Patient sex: M
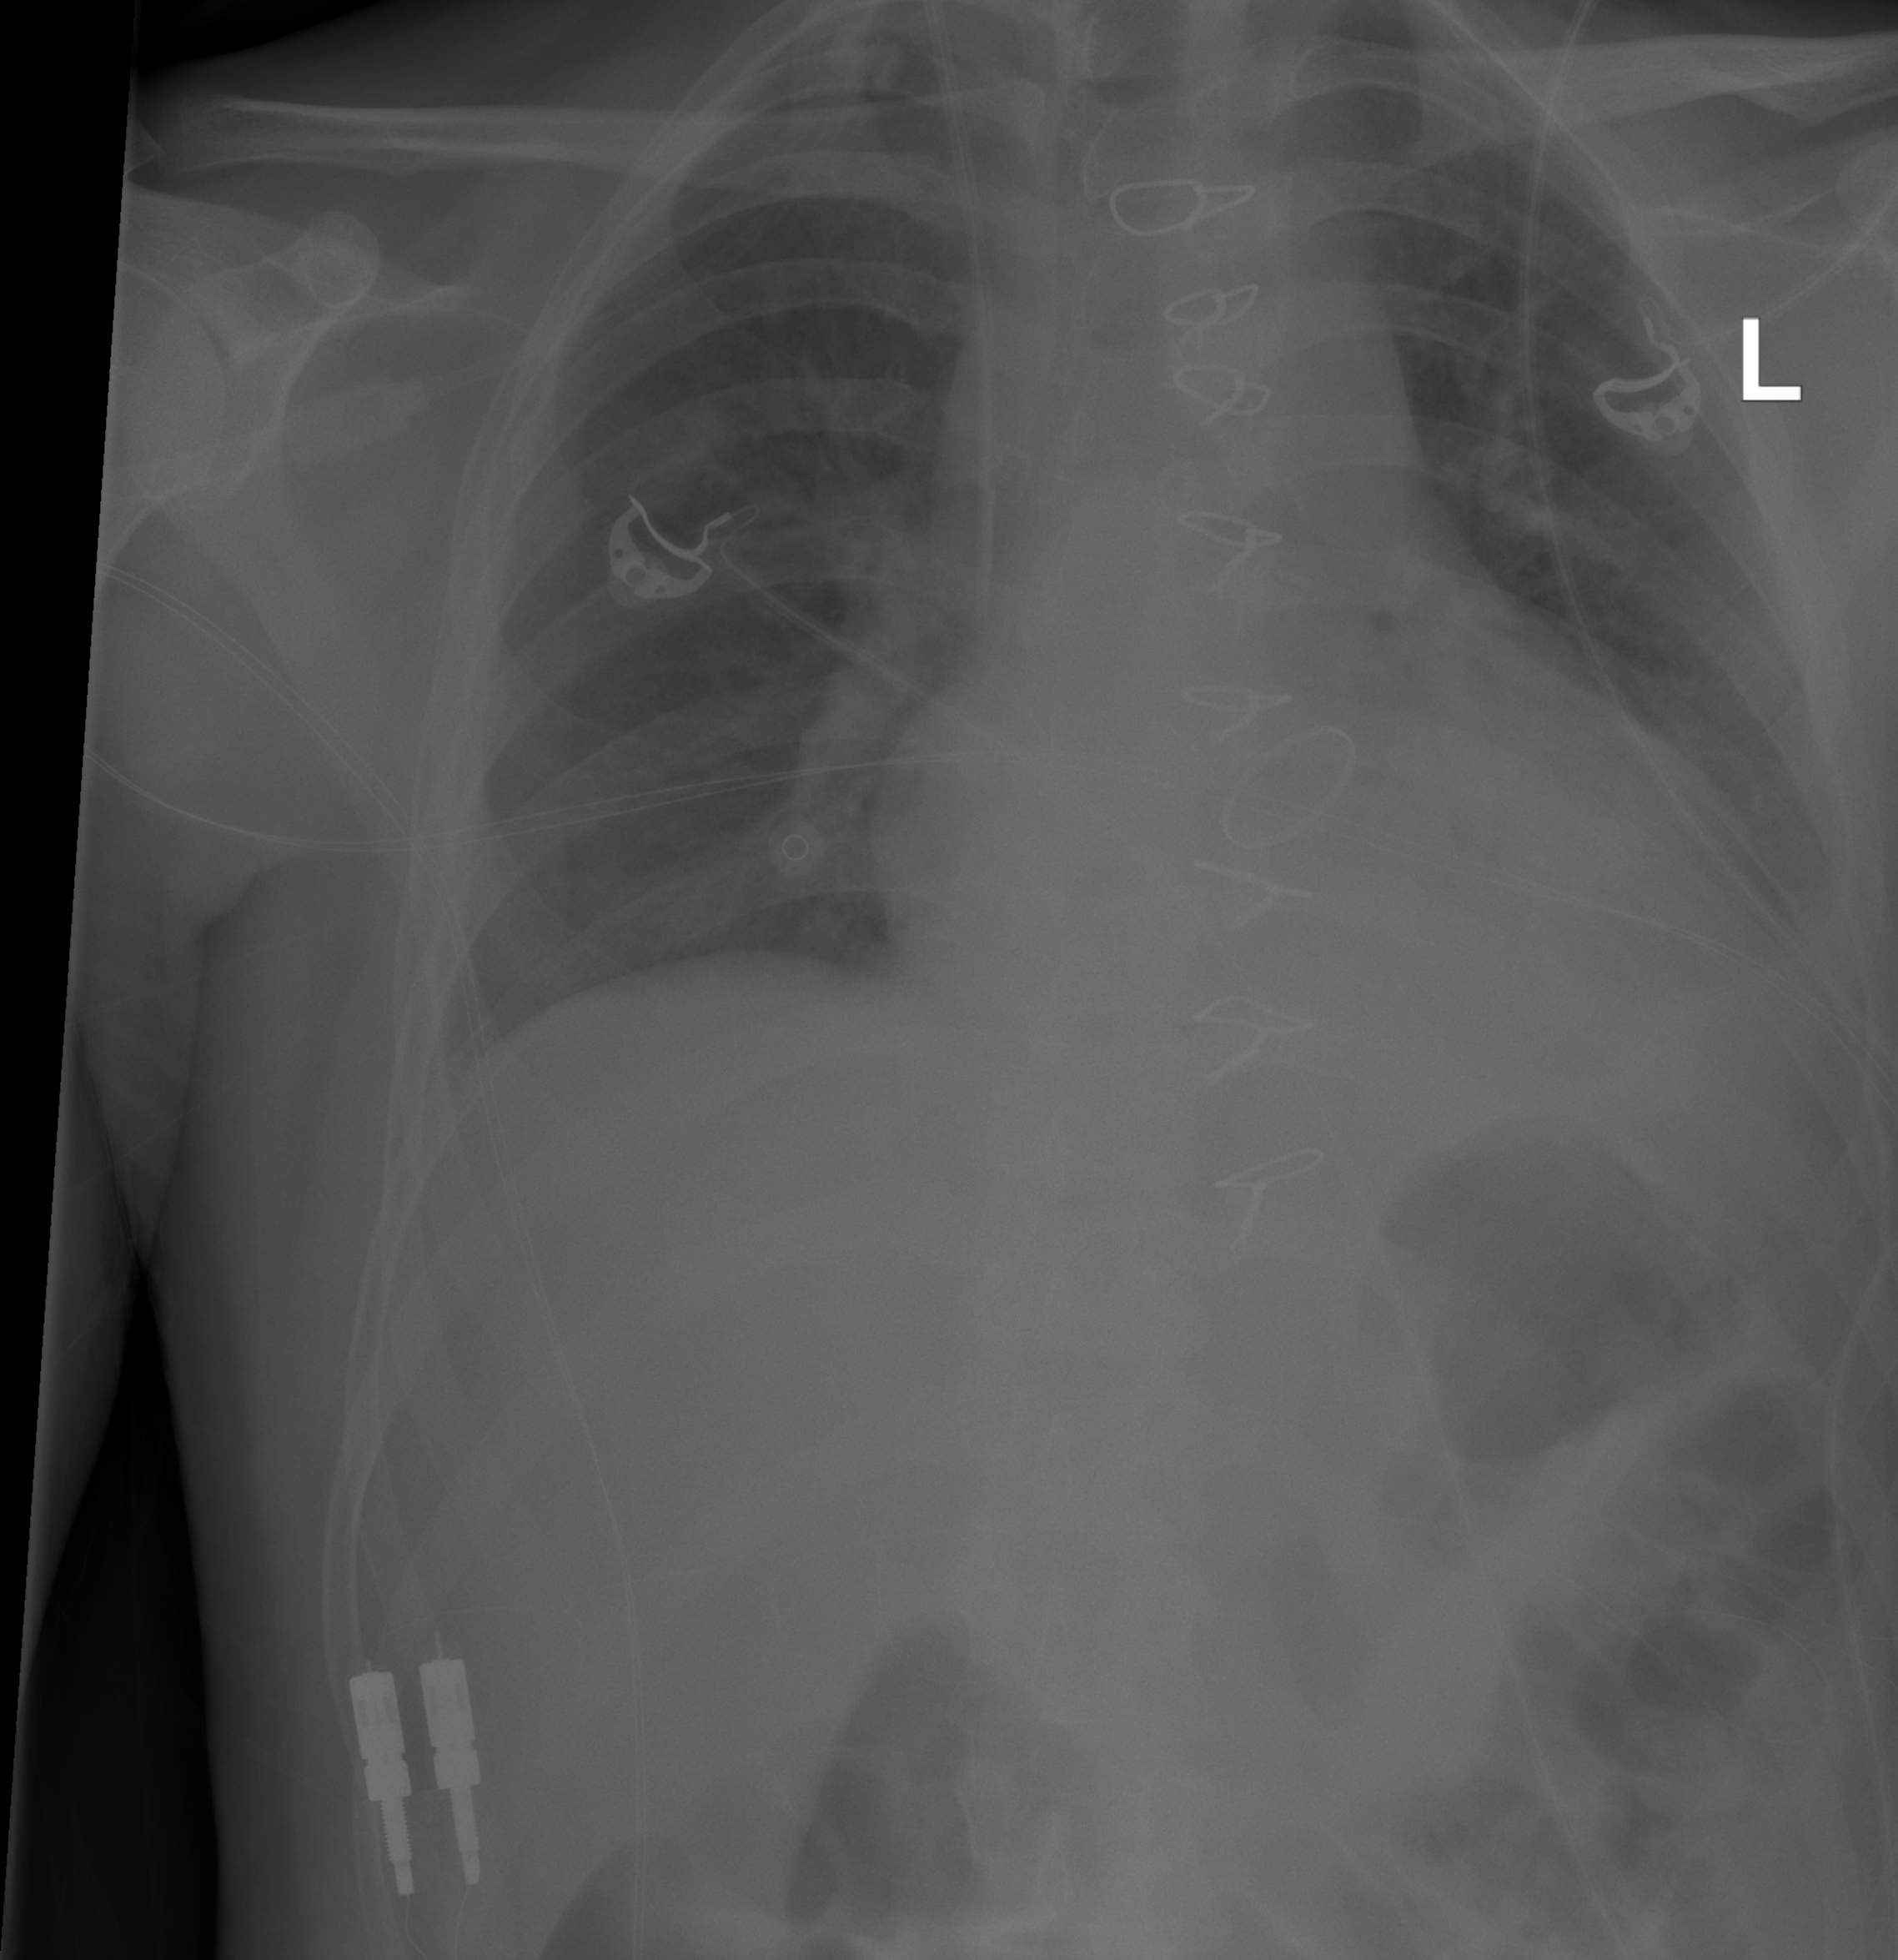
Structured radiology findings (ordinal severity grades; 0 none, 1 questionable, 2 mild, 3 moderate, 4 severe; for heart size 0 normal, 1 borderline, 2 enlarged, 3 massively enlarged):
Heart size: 2
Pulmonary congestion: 0
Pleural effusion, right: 0
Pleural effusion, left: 1
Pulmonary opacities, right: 0
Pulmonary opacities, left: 0
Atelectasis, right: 0
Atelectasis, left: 2